В электрической цепи из двух одинаковых конденсаторов емкости $C$ и катушки с индуктивностью $L$, соединенных последовательно (см. рисунок), в начальный момент один конденсатор имеет заряд $q_{0}$, a второй не заряжен.
Как будут изменяться со временем заряды конденсаторов и сила тока в контуре после замыкания ключа?
Предложите механическую колебательную систему, аналогичную данной электрической.
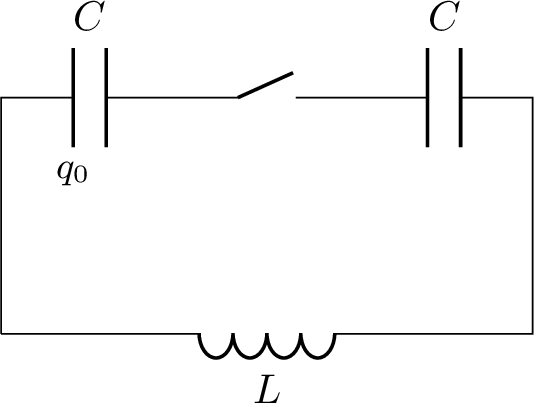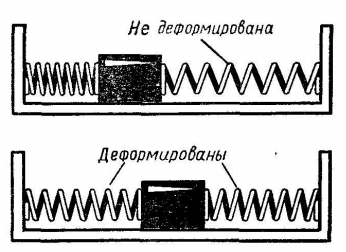
Как будут изменяться со временем заряды конденсаторов и сила тока в контуре после замыкания ключа?
Ответ: $$ I=q_{0} \sqrt{\frac{1}{2 L C}} \sin \left(\sqrt{\frac{2}{L C}} t \right). $$ $$ q_{1} = \frac{q_{0}}{2} \left(1+ \cos \omega t \right). $$ $$ q_{2} = \frac{q_{0}}{2} \left(1 - \cos \omega t \right). $$

Предложите механическую колебательную систему, аналогичную данной электрической.
Ответ: Механическая аналогия системы показана на рисунке. В начальный момент одна из пружин не деформирована, в состоянии равновесия обе пружины деформированы одинаково.
Темы:
T, Электричество, Цепи, Цепь с конденсатором, Цепь с катушкой, Всероссийские, Электромеханическая аналогия